Question: I have a grid view that has two simple columns, a report number and a short description. It is common for this short description to have some carriage returns. If that is the case, I would like the row to expand its height to fit all of the text in.
Currently the field renders with possibly the first line displaying, but then cutting off text below it. How could I display all the text, with it adjusting the height as needed?
And can this be done on a per-row basis, as in, if the next report did not have a description with carriage returns, it would just show on one line?
It would be rather <URL>, but in WPF versus ASP.net
This also may due to using a theme application wide. If that is the case, how can I enforce it only in this grid view?
XAML:
Originally I had it only as
'''
<GridViewColumn Width="365" Header="Desc" DisplayMemberBinding="{Binding desc}" />
'''
I have also tried
'''
<GridViewColumn x:Name="colDesc" Header="Desc" Width="75" >
<GridViewColumn.CellTemplate>
<DataTemplate>
<TextBlock Text="{Binding Desc}" />
</DataTemplate>
</GridViewColumn.CellTemplate>
</GridViewColumn>
'''
We are using an application wide theme, that very well may be setting the high explicitly. If so, I am leaning mostly towards the fact (From the comments) that the theme is overriding a default value for how this works. If so, how do I have it act the way the it is supposed to (again, from the comments, it sounds like this is the default behavior).
Using the second example, here is what it looks like:

In here it looks like the text is larger, so again, I would want the cell to adjust to the hight needed. And some of these have multiple lines, so as you can see I would not see the remaining content. I have also tried to set the Height on the text block, but that had no effect.
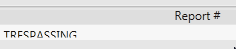
Answer: This worked.
'''
public string TextBlockText { get { return "one line
two line"; } }
<TextBlock Height="Auto" Width="100" HorizontalAlignment="Left" Text="{Binding Path=TextBlockText}" />
'''
I will leave it to you on how to put a TextBlock in a ListView.